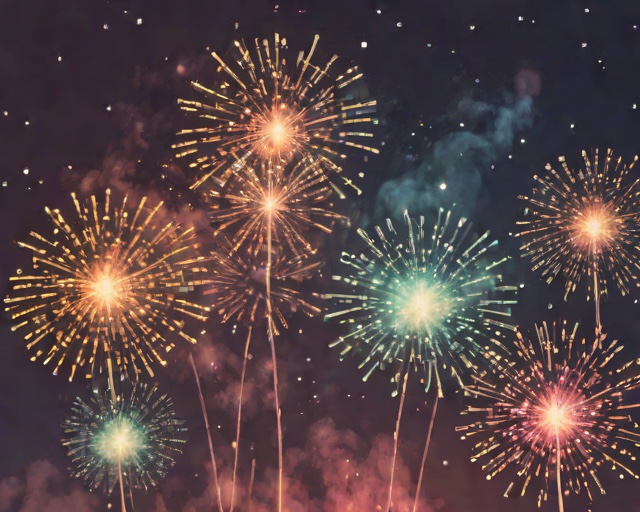
Category: Congratulations